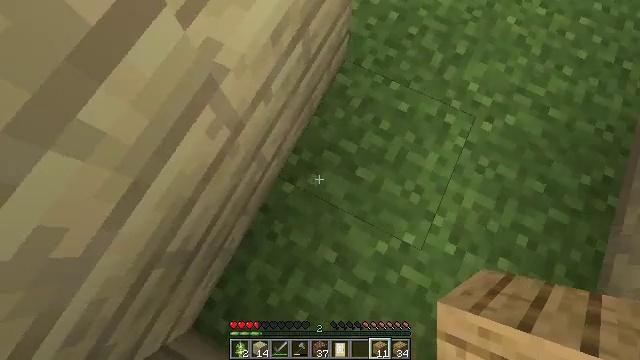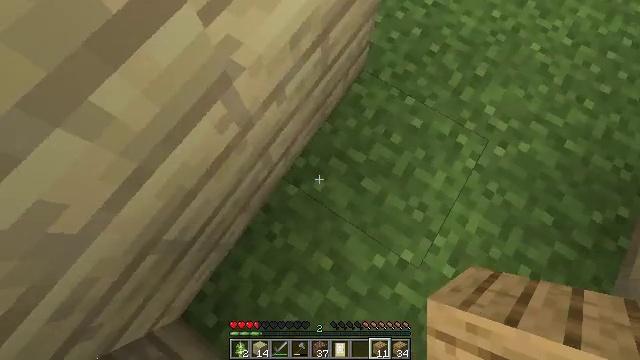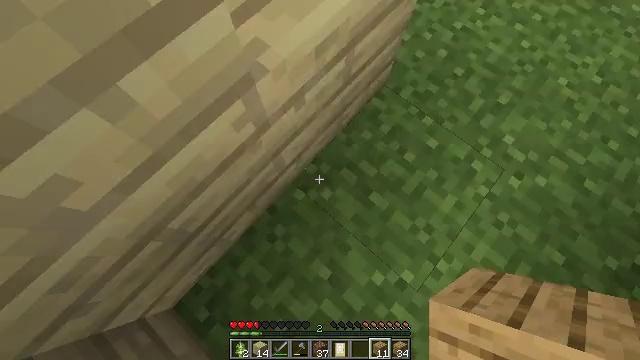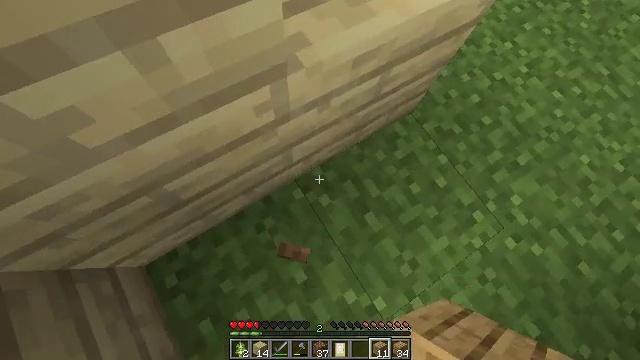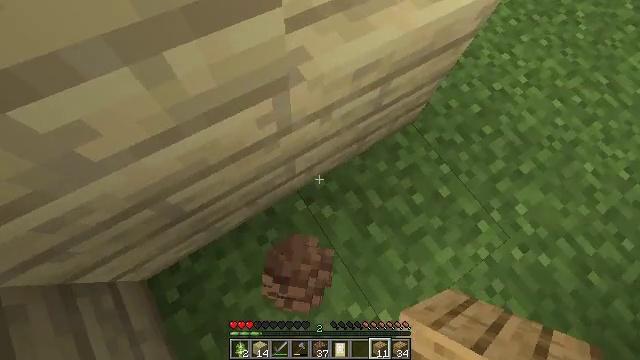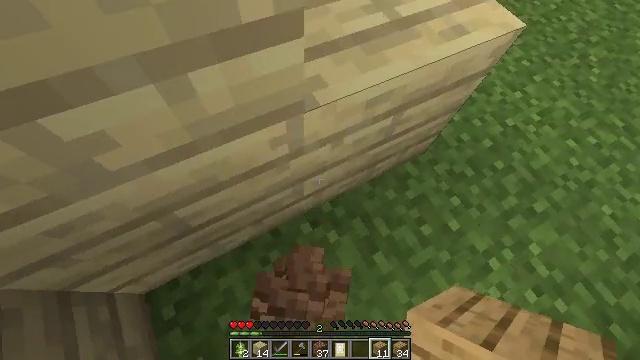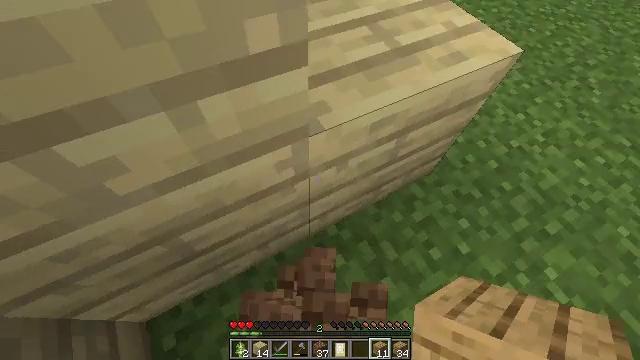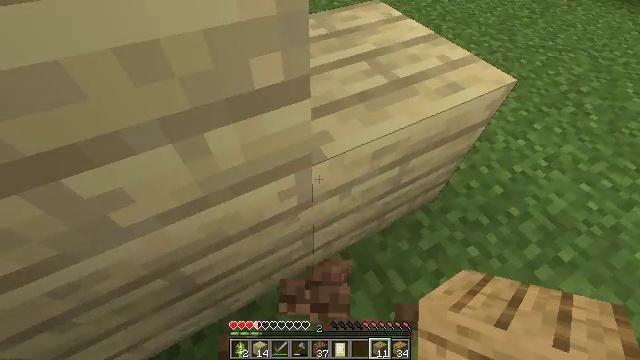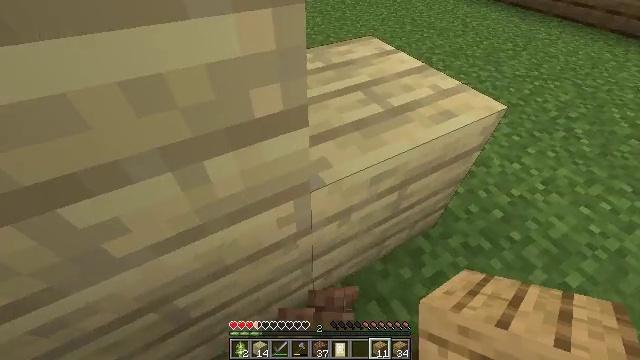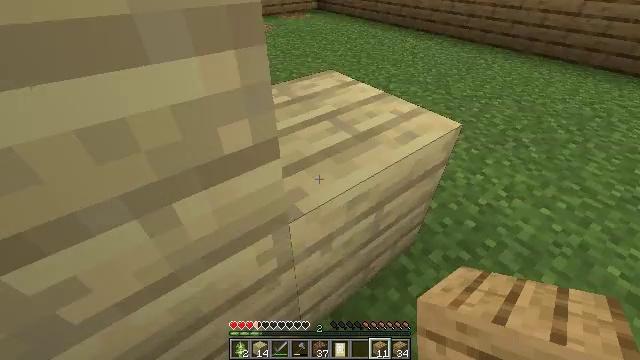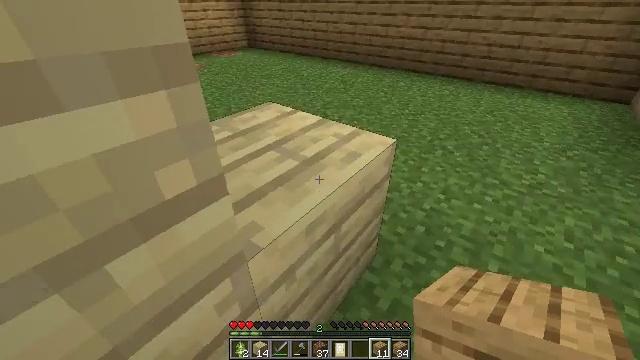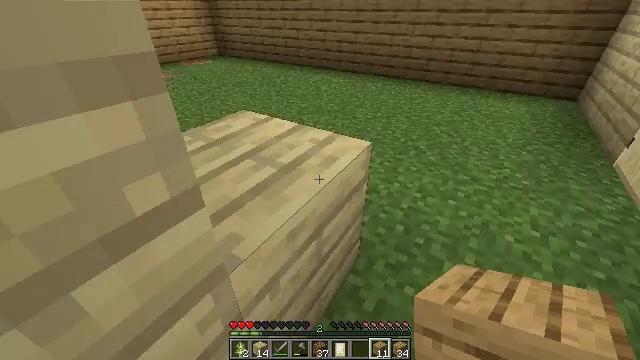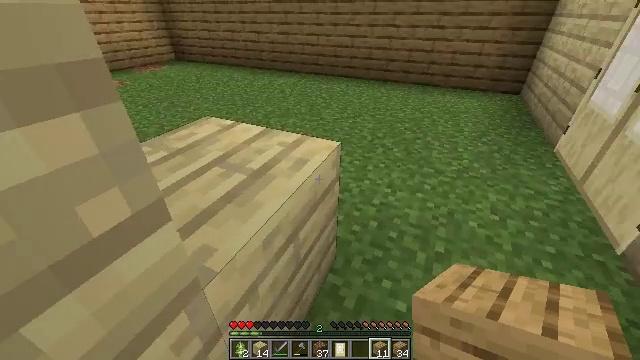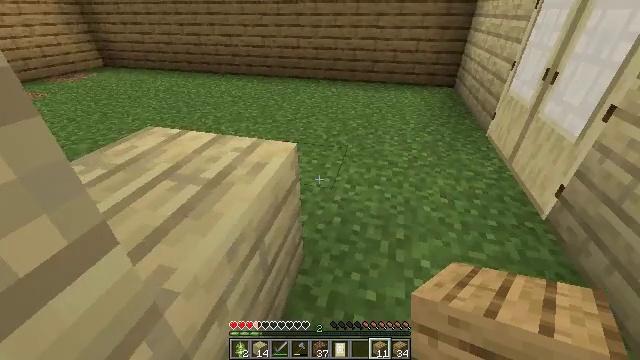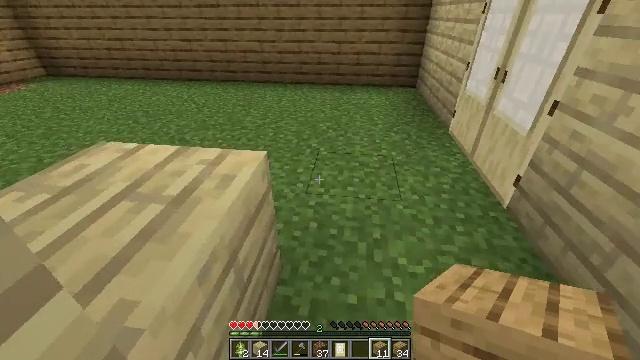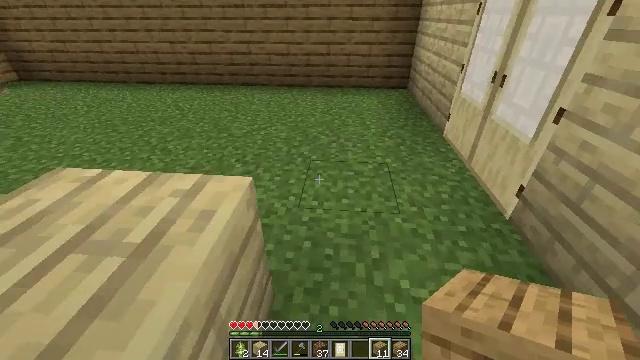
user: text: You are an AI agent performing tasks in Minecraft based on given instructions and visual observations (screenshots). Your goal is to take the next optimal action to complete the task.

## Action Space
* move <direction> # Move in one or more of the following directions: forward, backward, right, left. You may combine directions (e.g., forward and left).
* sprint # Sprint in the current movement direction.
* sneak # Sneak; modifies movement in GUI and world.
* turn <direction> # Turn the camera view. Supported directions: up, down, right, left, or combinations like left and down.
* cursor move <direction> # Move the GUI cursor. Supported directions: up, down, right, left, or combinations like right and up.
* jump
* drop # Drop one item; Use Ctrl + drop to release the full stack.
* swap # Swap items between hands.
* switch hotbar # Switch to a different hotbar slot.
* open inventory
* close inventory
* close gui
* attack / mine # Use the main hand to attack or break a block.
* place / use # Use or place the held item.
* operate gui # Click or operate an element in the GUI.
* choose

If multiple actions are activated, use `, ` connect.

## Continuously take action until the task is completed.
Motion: motion action
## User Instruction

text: Gather some birch planks.
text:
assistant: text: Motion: turn left and up
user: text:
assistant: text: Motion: turn left and up
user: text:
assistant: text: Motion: turn left and up
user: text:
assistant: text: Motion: turn left and up
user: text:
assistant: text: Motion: turn left and up
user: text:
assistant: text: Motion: turn left and up
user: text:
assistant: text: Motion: turn left and up
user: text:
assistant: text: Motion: turn up
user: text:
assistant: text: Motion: turn right and up
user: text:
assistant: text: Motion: turn right and up
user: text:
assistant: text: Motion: turn right and up
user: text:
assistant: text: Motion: turn right
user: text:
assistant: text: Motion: turn right
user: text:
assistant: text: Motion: move forward, turn right
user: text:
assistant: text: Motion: move forward, turn right
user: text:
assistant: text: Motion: move forward
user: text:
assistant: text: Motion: move forward
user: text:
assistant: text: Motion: move forward
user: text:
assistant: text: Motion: move forward
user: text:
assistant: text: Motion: move forward
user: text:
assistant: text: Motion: move forward
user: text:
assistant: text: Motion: move forward, turn left
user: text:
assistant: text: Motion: move forward, turn left
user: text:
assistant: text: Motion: turn left
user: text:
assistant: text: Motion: turn left
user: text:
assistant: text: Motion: turn left and up
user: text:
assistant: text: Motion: no_op
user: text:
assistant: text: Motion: no_op
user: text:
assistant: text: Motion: no_op
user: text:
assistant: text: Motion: turn left and down